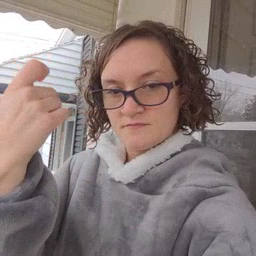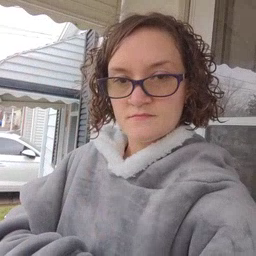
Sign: because